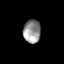
Tissue: prostate
Cell type: Endothelial cells
Senescence score: 0.6933
Nuclear area (px): 400
Mean DAPI intensity: 145.375